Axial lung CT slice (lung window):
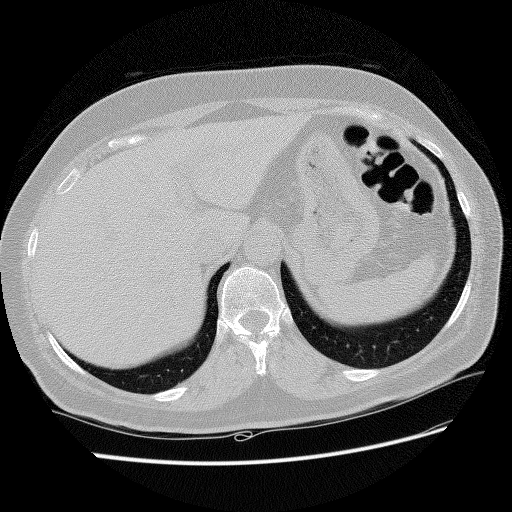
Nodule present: no